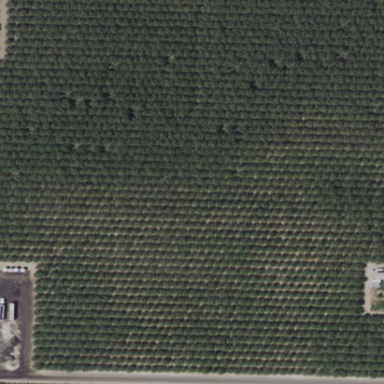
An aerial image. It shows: Almond orchard with rows of almond trees.